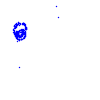
Particle: kaon